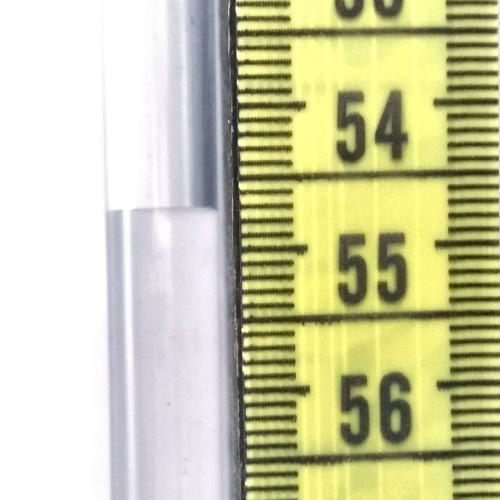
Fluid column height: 54.7 cm